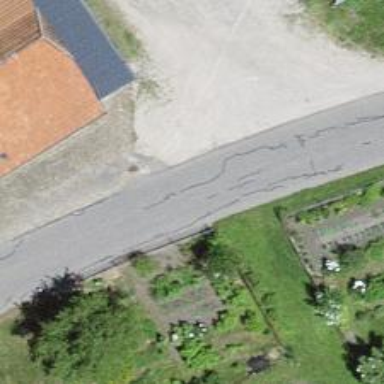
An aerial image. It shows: Residential road.